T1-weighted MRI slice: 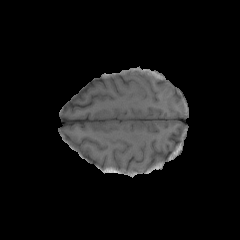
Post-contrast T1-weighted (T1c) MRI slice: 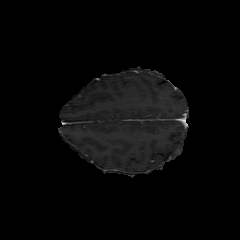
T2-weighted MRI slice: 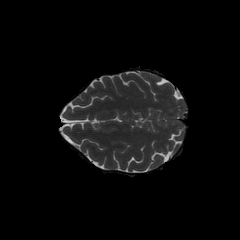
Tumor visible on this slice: no